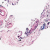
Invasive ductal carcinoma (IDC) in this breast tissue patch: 0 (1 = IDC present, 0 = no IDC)